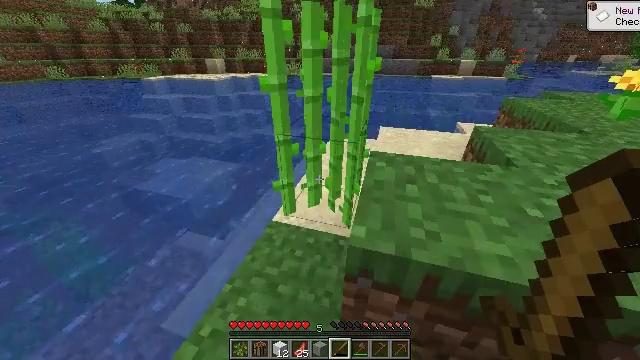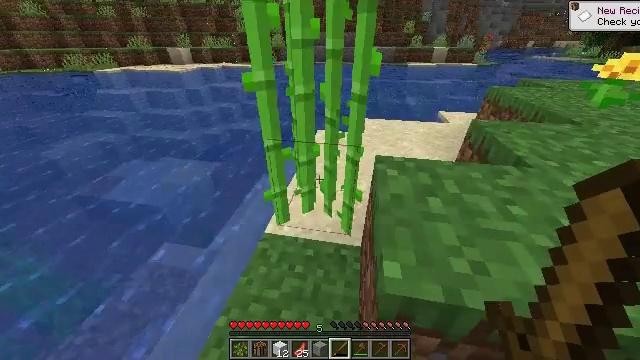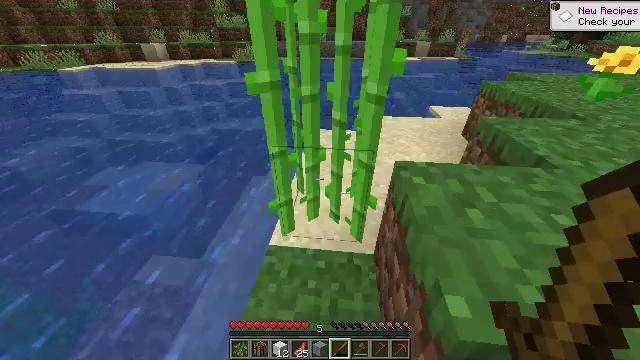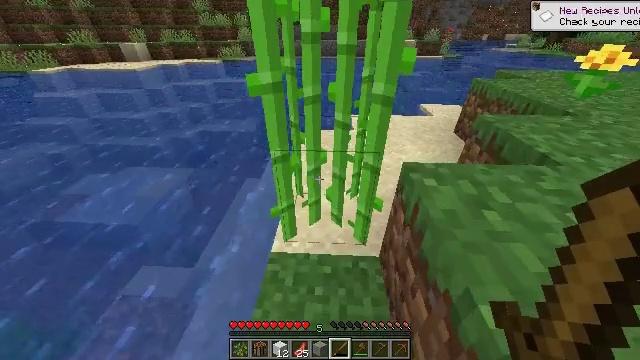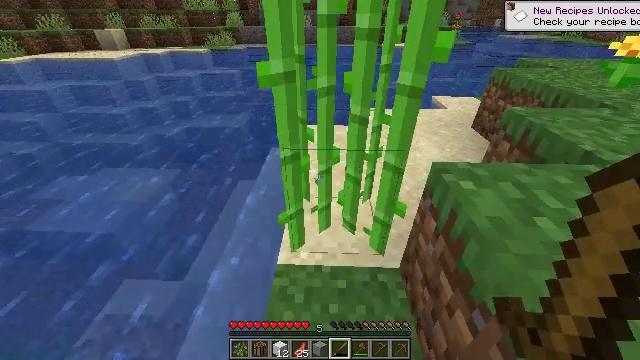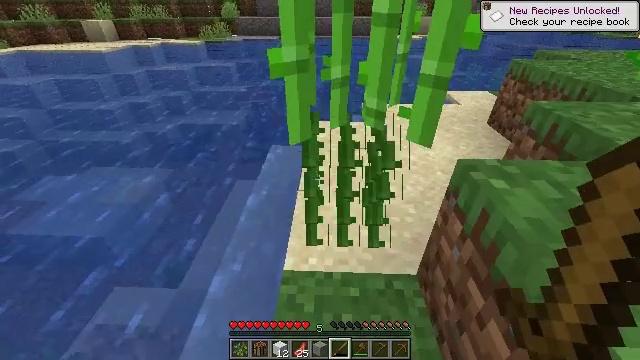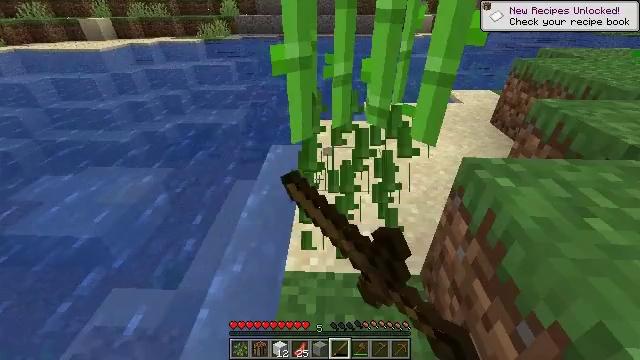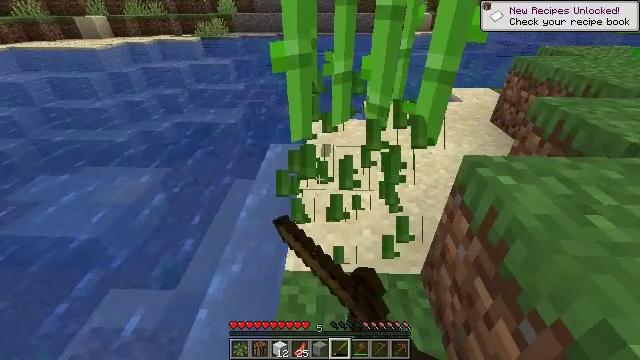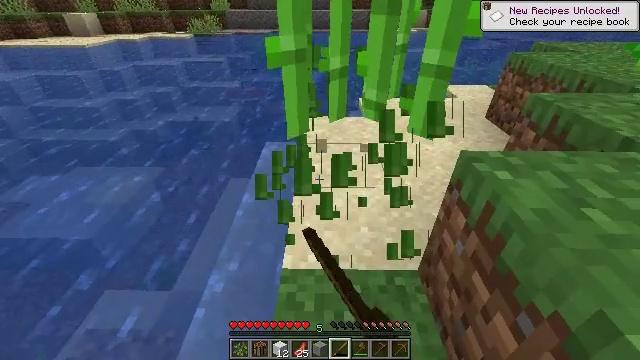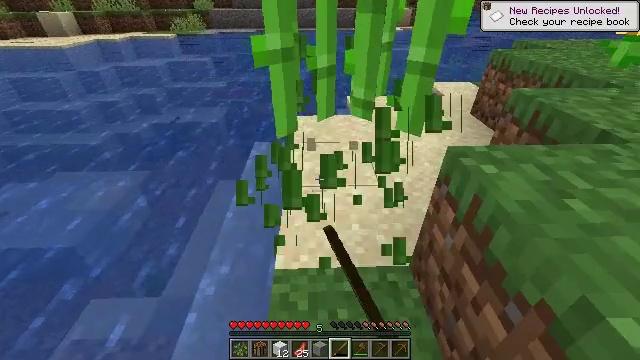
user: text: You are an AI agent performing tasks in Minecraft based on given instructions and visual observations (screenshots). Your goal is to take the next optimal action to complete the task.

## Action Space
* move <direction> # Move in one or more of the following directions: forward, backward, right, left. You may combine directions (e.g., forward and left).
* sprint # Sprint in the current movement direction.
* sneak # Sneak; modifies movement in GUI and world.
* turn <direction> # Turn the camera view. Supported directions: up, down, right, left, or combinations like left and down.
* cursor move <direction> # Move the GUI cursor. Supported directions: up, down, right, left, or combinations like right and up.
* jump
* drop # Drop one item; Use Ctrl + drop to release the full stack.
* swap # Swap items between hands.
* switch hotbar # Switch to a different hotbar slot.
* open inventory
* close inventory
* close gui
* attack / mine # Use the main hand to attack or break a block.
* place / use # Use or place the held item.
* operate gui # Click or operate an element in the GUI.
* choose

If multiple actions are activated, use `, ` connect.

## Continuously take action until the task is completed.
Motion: motion action
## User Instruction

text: Mine the sugar cane near rivers.
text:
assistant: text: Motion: move forward and move left, turn right and down
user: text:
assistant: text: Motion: move left, turn right and down
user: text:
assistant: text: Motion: turn right
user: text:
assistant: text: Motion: no_op
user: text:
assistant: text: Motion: attack / mine
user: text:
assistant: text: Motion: attack / mine
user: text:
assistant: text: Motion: attack / mine
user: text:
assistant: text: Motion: turn right, attack / mine
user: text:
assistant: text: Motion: turn right
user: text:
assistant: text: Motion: no_op